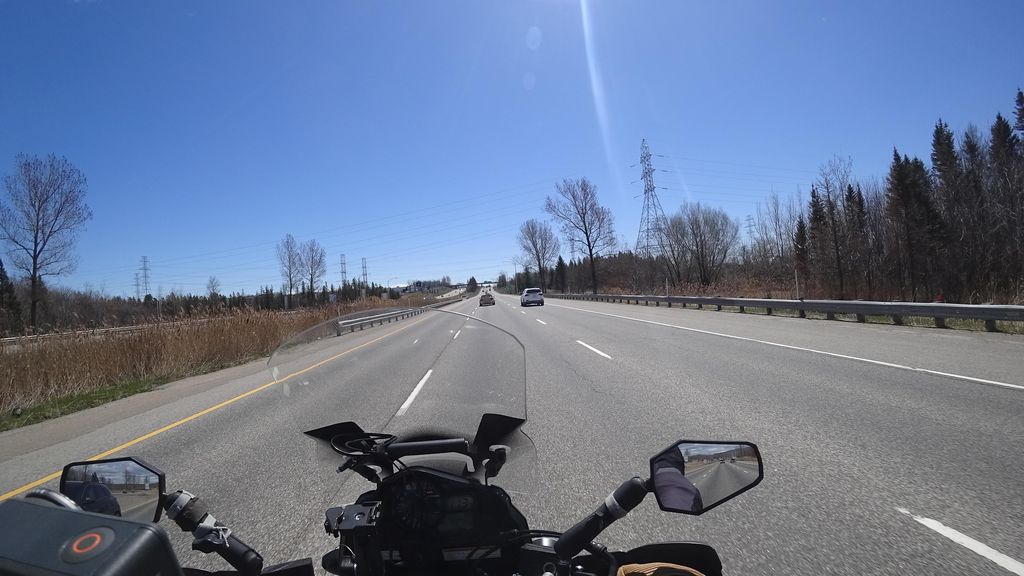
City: quebec_city